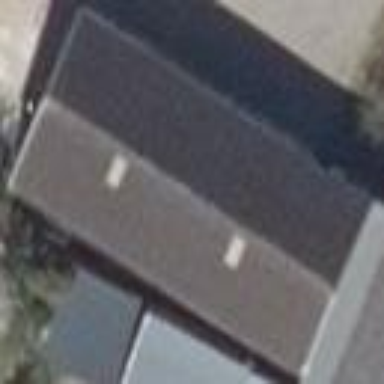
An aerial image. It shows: Cowshed building.